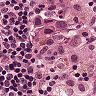
Metastatic tissue present: yes